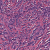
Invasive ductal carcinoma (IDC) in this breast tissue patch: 1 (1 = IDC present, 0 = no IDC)